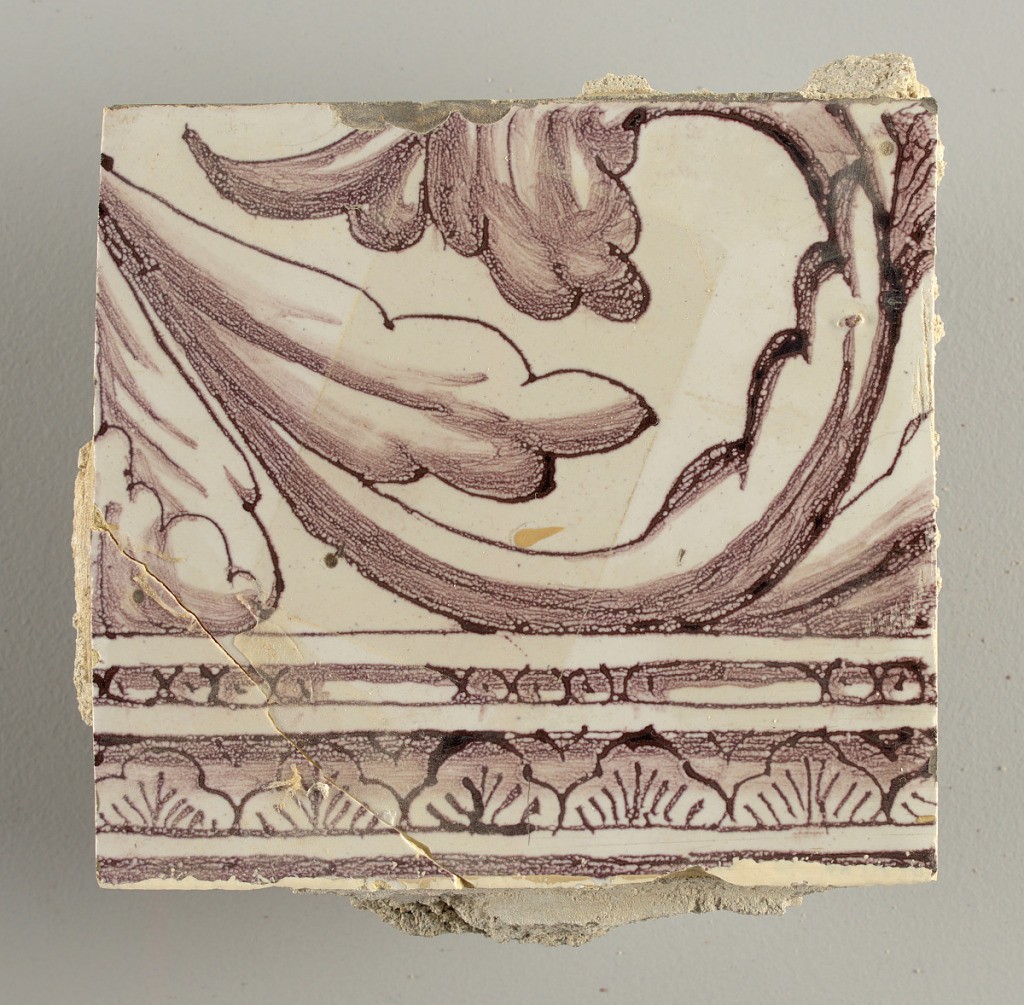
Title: Wall facing
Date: ca. 1725
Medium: Tin-glazed earthenware, underglaze
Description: Horizontal rectangle.  Thirty-seven tiles wide and twenty-one high with opening for door or window nineteen and one-half tiles high and twelve wide.  To left and right of opening, centered canopy above. Left, woman representing Hope, right, a sculputure urn.  Centered above opening, a mascaron.  Arabesque design of foliage.